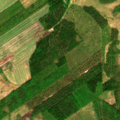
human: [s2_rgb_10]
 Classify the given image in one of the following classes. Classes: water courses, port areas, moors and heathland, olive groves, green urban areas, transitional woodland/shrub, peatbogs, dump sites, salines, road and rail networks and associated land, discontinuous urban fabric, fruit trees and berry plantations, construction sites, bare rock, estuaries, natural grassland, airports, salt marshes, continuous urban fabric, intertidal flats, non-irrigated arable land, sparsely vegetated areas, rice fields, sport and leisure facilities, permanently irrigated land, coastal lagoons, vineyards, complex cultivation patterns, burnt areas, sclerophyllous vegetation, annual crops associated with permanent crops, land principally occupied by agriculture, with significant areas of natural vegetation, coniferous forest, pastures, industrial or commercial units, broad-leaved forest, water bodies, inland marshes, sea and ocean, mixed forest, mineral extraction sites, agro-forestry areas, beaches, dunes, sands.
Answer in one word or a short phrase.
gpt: mixed forest, transitional woodland/shrub, peatbogs